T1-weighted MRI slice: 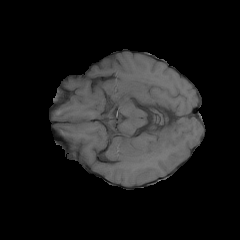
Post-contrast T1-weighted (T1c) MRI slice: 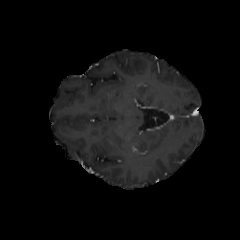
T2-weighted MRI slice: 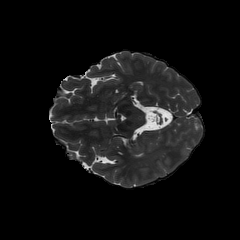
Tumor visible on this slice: no